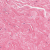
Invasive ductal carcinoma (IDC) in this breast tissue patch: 0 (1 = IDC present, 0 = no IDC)